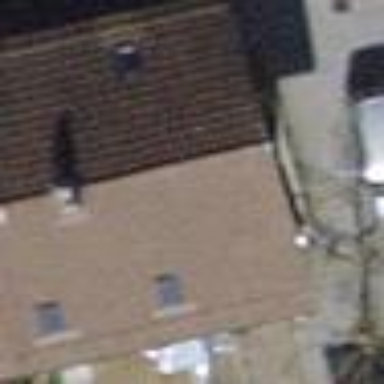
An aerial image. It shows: Gabled-roof apartments building with tile roofing. The roof orientation is across the building.